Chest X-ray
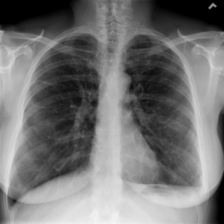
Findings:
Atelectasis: negative
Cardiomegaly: negative
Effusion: positive
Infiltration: negative
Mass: negative
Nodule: negative
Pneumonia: negative
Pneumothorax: positive
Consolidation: negative
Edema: negative
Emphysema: negative
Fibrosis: negative
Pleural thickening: negative
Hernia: negative